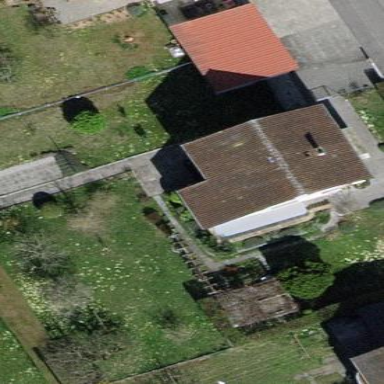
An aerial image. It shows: Detached building with gabled roof.